Field crop: tomato
Growth stage: 1
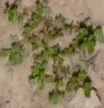
Species: portulaca